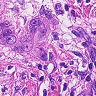
Metastatic tissue present: yes